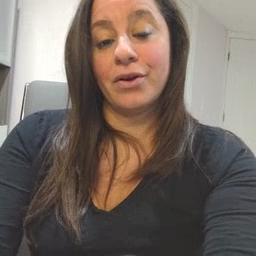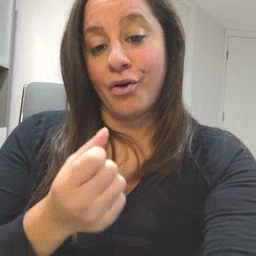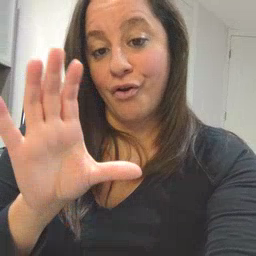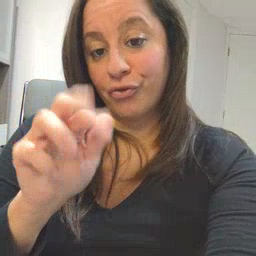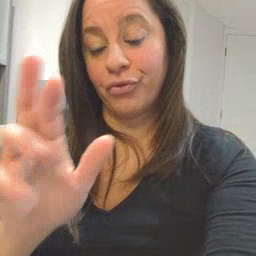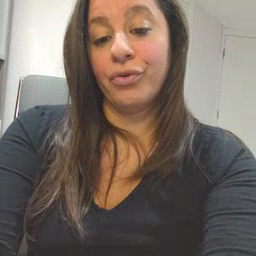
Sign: car